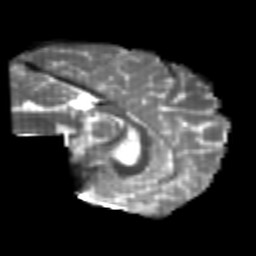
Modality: T2w
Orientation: sagittal
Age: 20
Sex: male
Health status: healthy
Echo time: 0.074 s